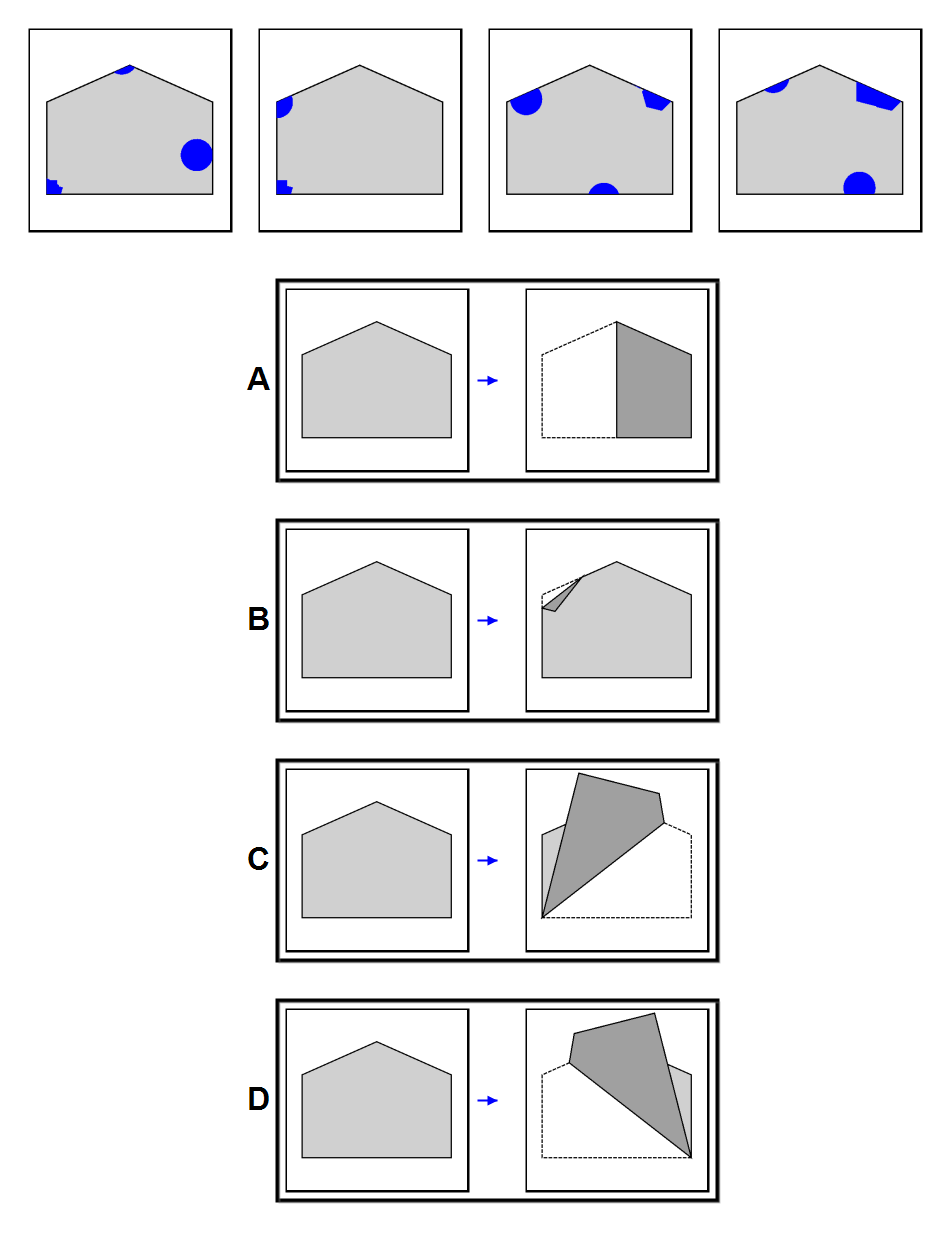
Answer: C